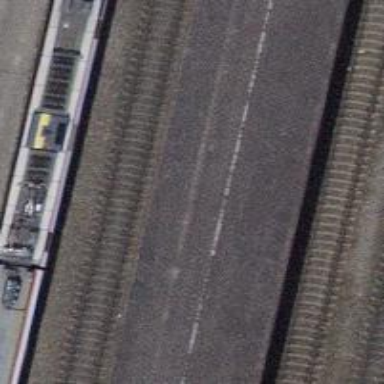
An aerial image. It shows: Steps with asphalt surface.